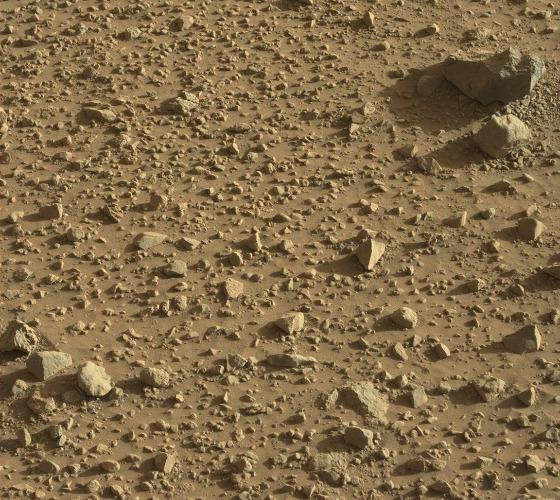
Terrain classes present: Gravel / Sand / Soil, Rock, Shadow